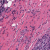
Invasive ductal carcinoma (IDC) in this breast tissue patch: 0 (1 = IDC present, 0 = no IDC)